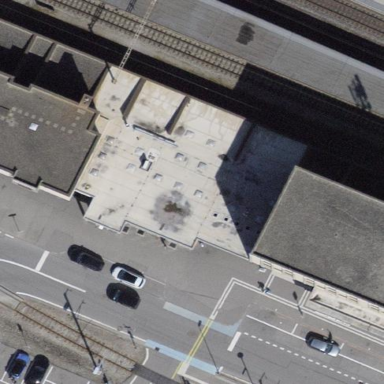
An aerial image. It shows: Train station building.